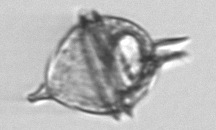
Label: Protoperidinium